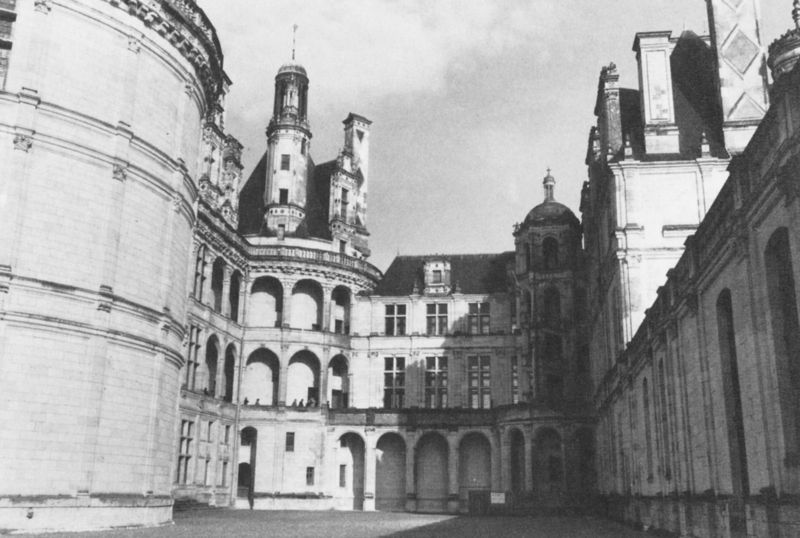
Titel: Schloss von Chambord
Standort: Chambord, Schloß (EU - F); (F Loiretal) (EU - F - Loiretal)
Schlagwörter: himmel, schatten, wolken, fenster, frankreich, grau, licht, dach, schloss, renaissance, turm, bogen, mauer, hof, kuppel, foto, innenhof, kloster, schwarzweiss, arkaden, photo, gaube, universität, blois